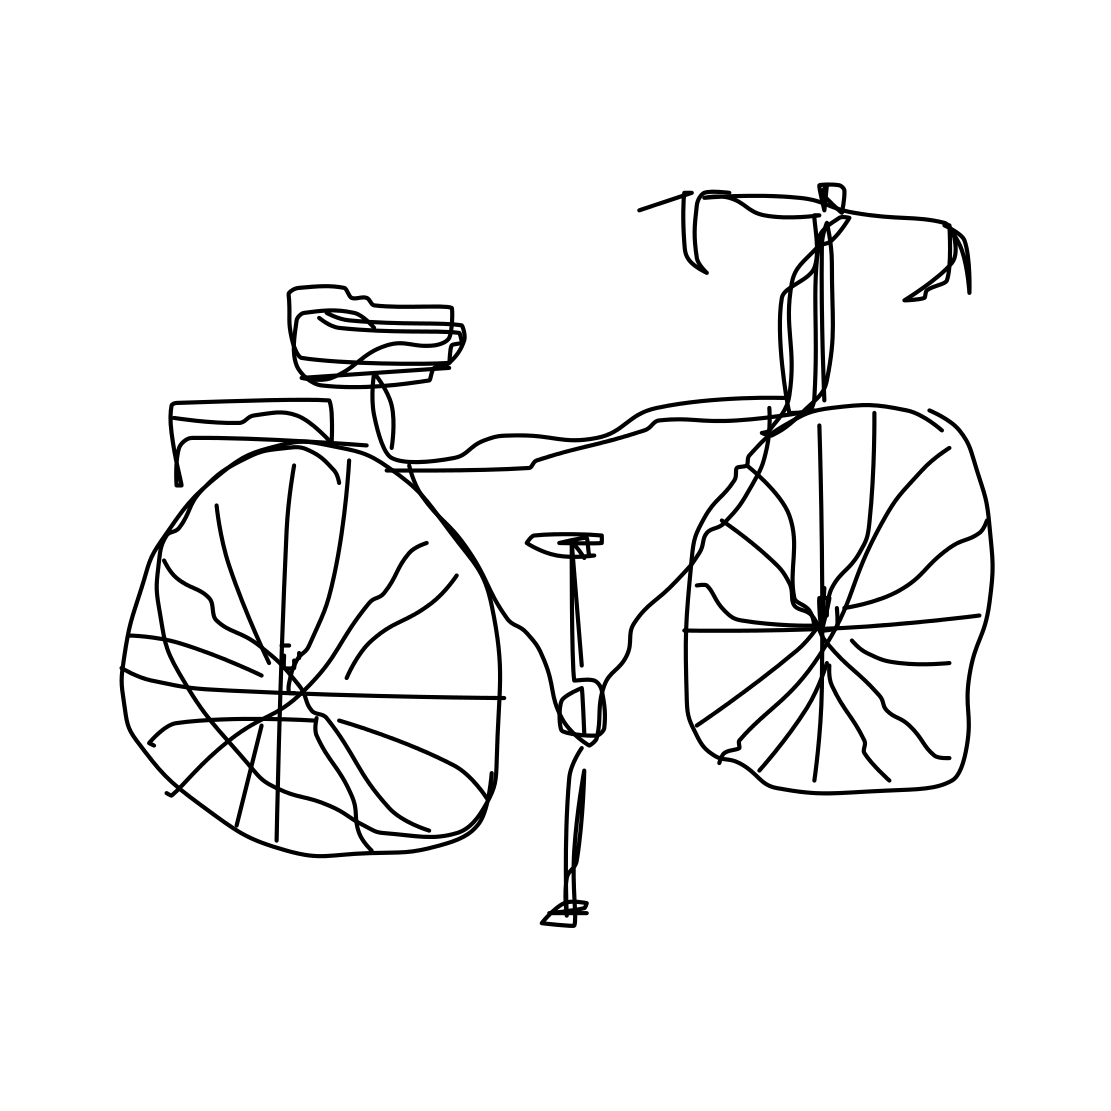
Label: bicycle